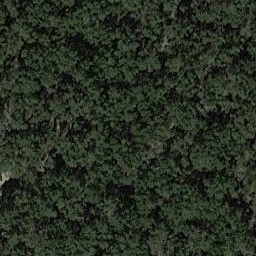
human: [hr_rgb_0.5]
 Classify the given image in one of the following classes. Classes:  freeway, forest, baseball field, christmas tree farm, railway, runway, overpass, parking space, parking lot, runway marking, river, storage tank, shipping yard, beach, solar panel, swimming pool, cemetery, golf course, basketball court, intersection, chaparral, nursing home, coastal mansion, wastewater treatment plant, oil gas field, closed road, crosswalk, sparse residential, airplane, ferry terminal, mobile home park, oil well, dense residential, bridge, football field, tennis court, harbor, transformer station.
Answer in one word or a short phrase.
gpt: forest